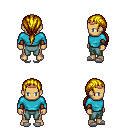
a pixel art fantasy rpg character, male body template, human, tanned skin, teal long-sleeve shirt, teal pants, blonde ponytail hairstyle, bronze tiara, leather bracers, white slippers, four views (front, back, left, right), 2x2 character sprite sheet, small pixel art, hard edges, no anti-aliasing